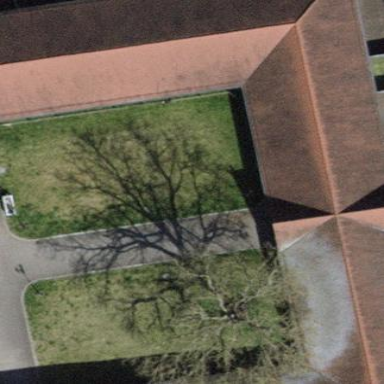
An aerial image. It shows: Building with tile roof.